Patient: sex M, age 43
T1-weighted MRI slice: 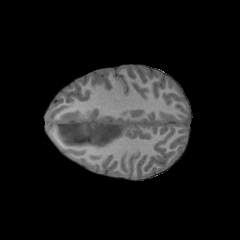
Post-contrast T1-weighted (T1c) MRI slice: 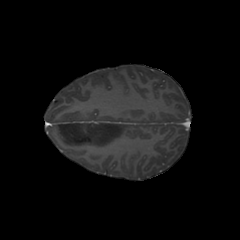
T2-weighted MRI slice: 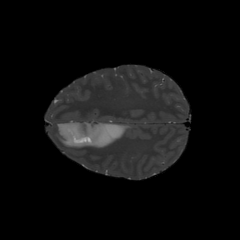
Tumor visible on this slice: yes
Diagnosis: Astrocytoma, IDH-mutant
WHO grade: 4